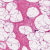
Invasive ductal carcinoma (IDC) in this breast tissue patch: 0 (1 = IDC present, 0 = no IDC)